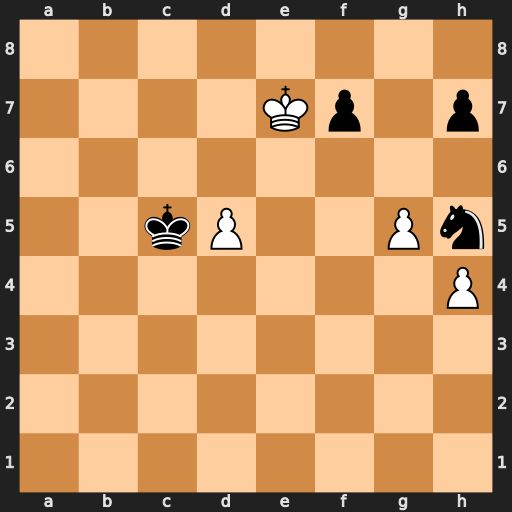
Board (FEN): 8/4Kp1p/8/2kP2Pn/7P/8/8/8
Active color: w
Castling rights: -
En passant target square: -
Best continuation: d6 Nf4 d7 Ne6 h5 Kd5 h6 Ke5 Kxf7 Nxg5+ Kg8 Ne6 Kxh7